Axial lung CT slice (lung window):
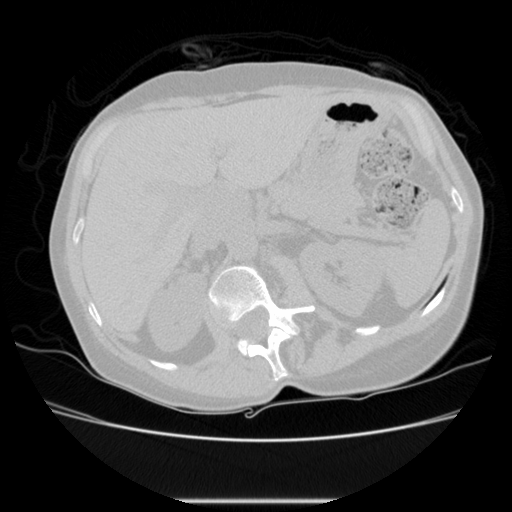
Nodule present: no